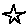
Label: star